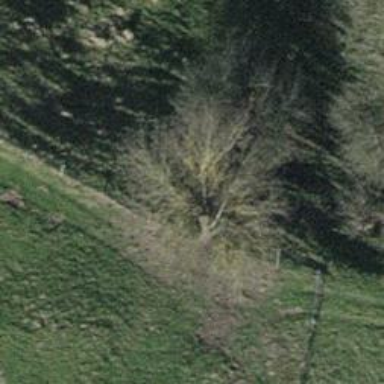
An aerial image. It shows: Beautiful tree in nature.